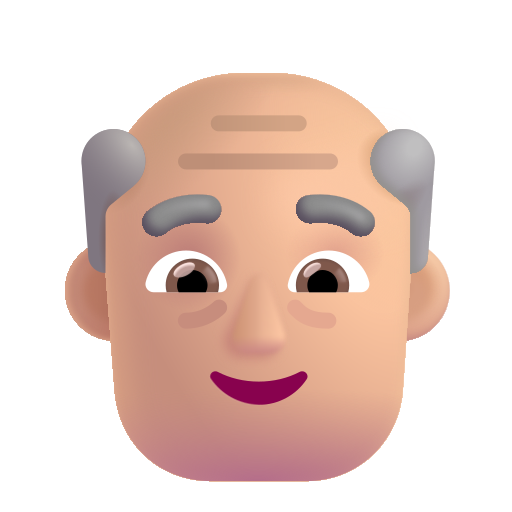
old man color  light